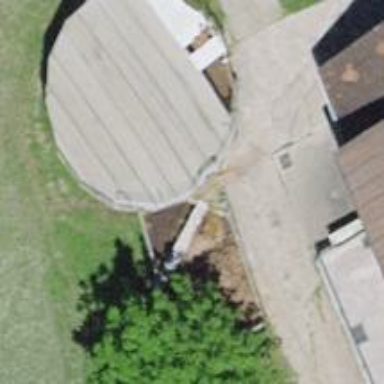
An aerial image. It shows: Storage tank building.